Group 1:
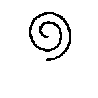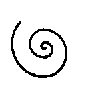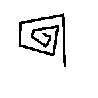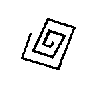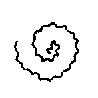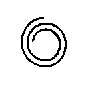
Group 2:
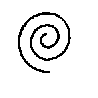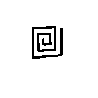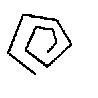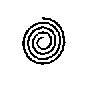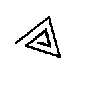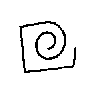
Rule separating the two groups: Clockwise spiraling curve vs. counter-clockwise spiraling curve.
Concepts: direction, rotational_direction, tracing_line_or_curve, turn_orientation
Comments: All examples in this Bongard Problem are non-self-intersecting spiraling curves, perhaps wiggly, perhaps with corners.
Author: Mikhail M. Bongard
Reference: M. M. Bongard, Pattern Recognition, Spartan Books, 1970, p. 219.